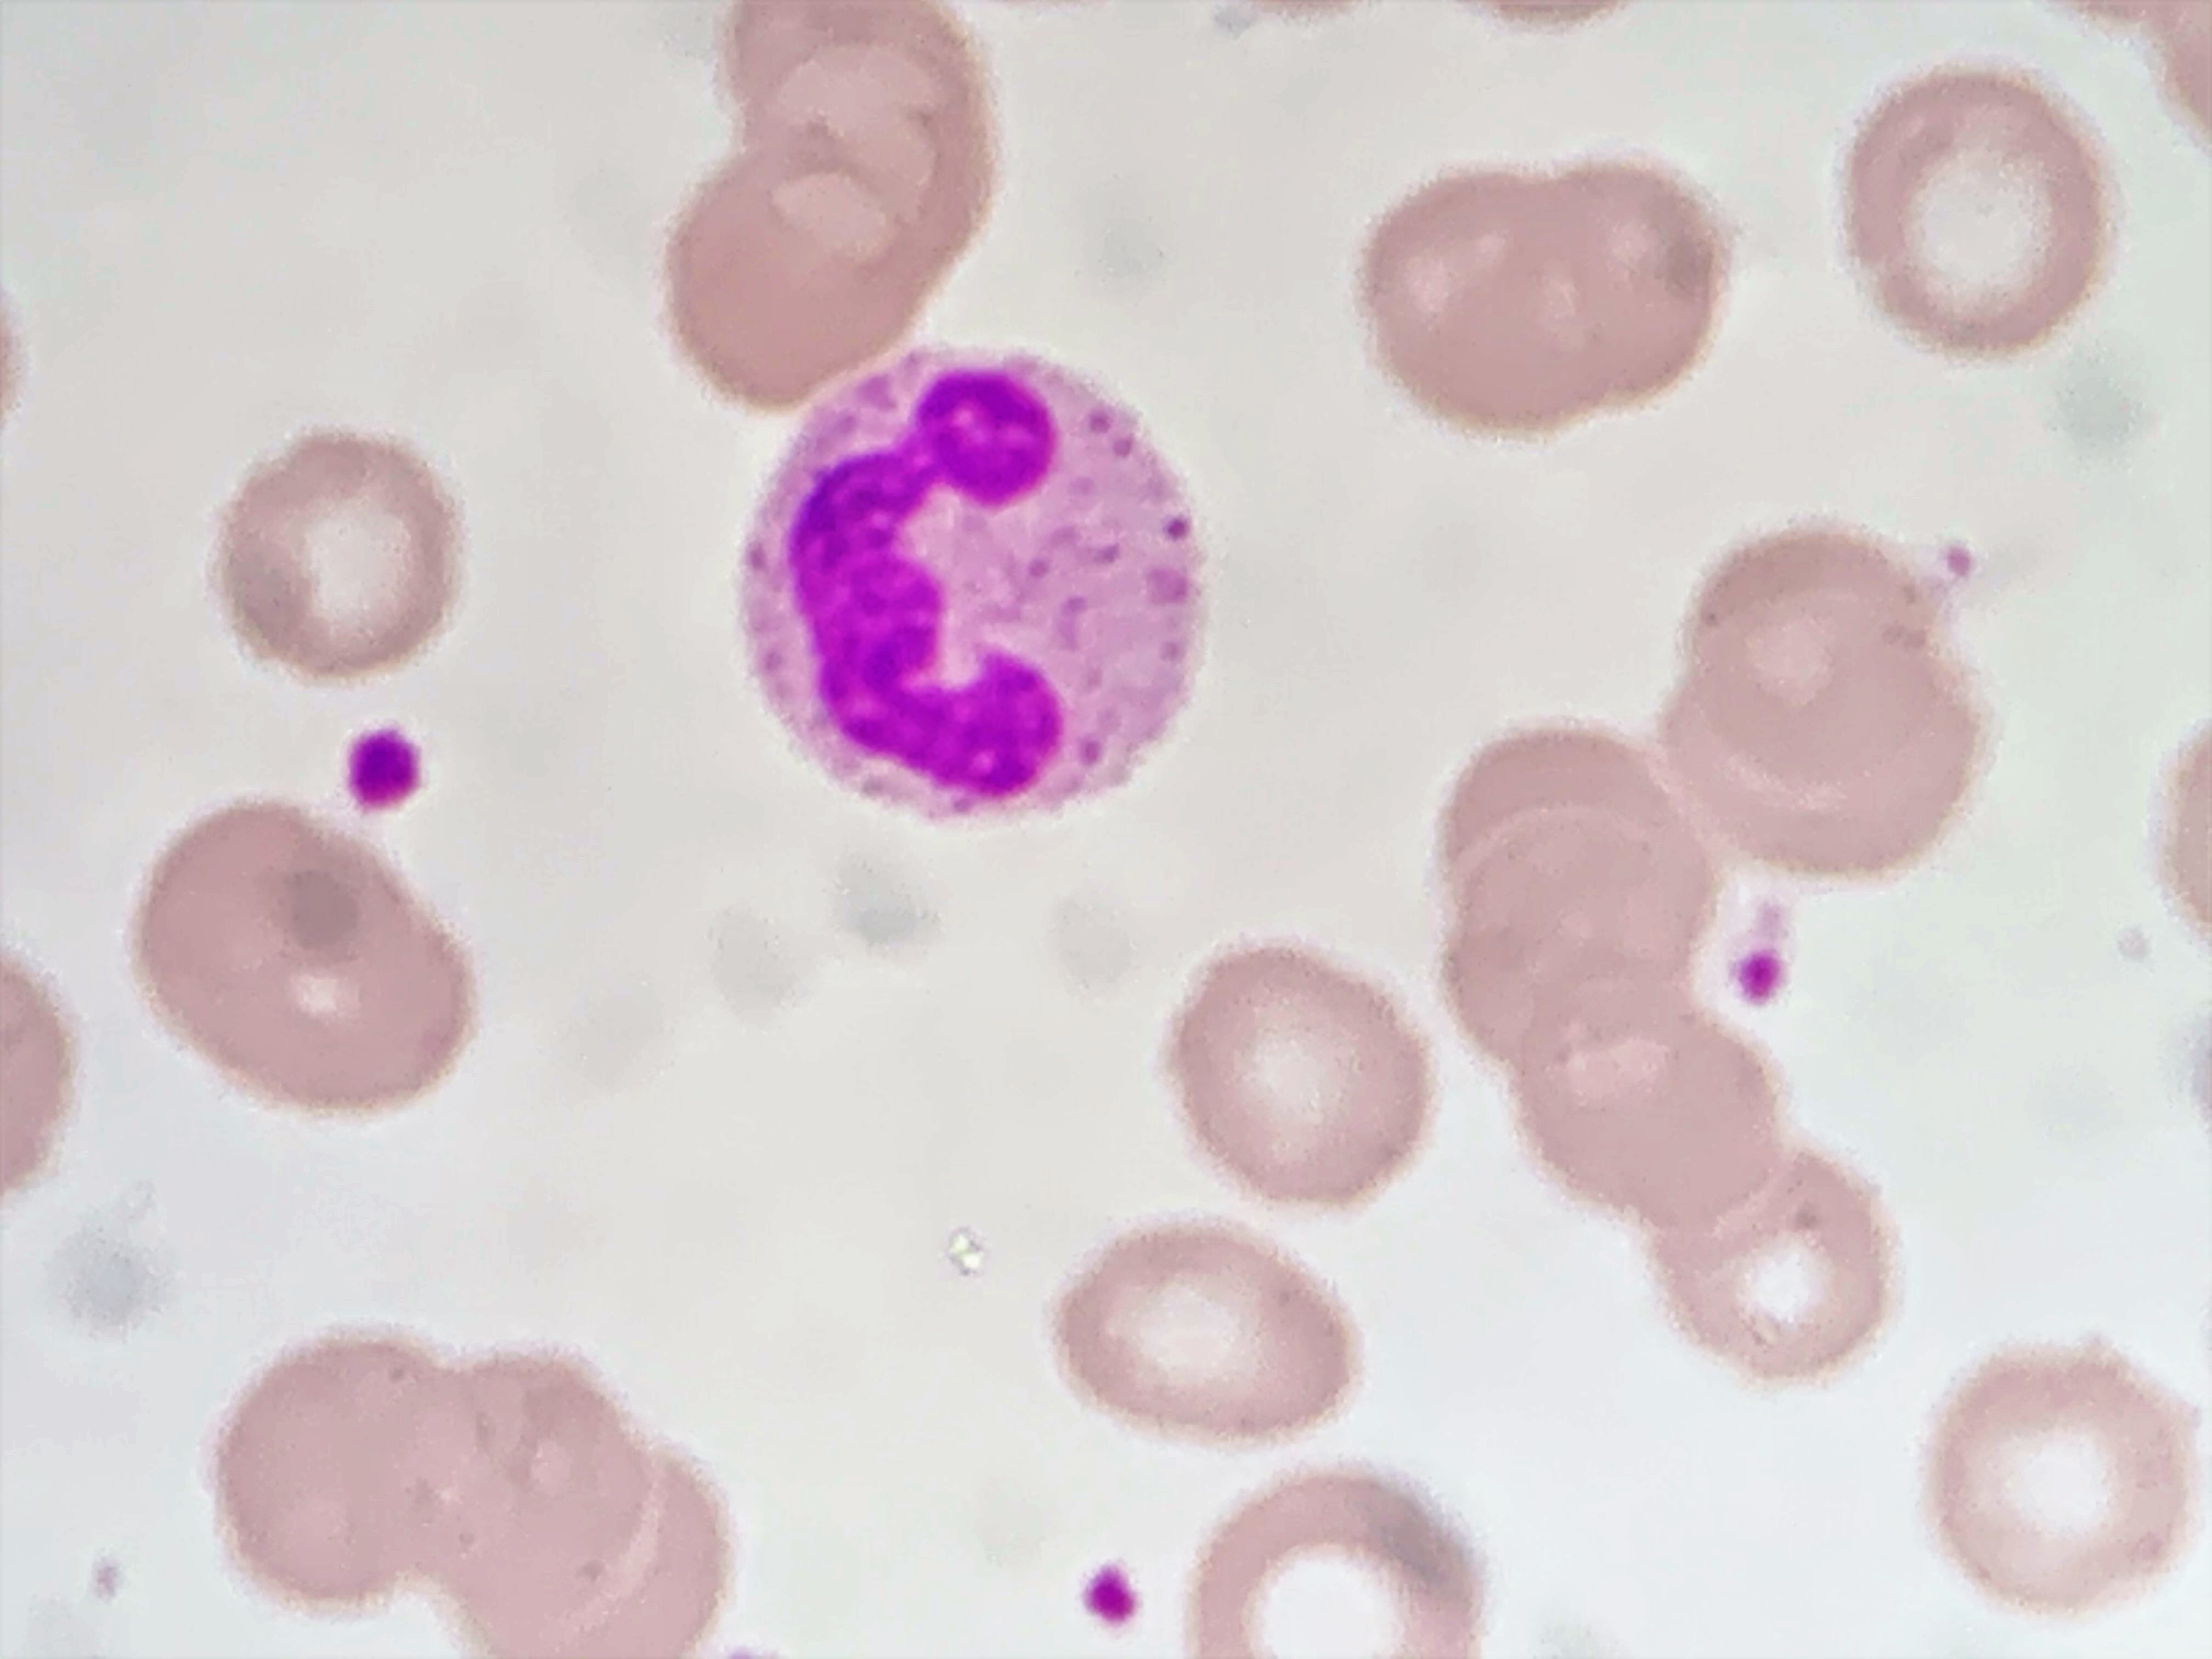
Cell type: NEUTROPHILS